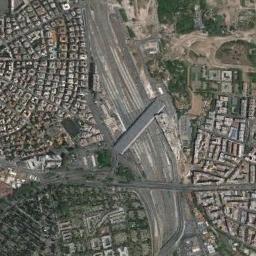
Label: railway_station